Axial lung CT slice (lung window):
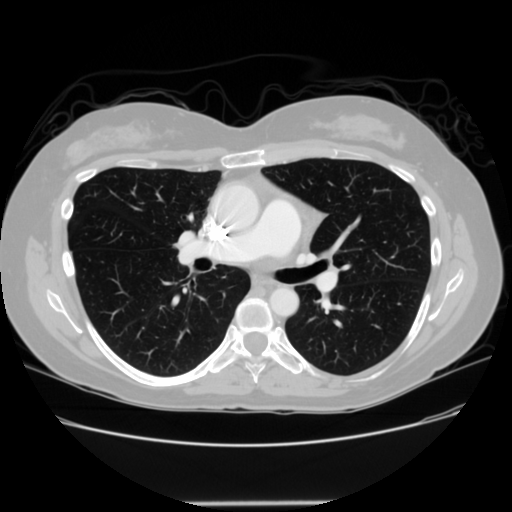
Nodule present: no